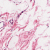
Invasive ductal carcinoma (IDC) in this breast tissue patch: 0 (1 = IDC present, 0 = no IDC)